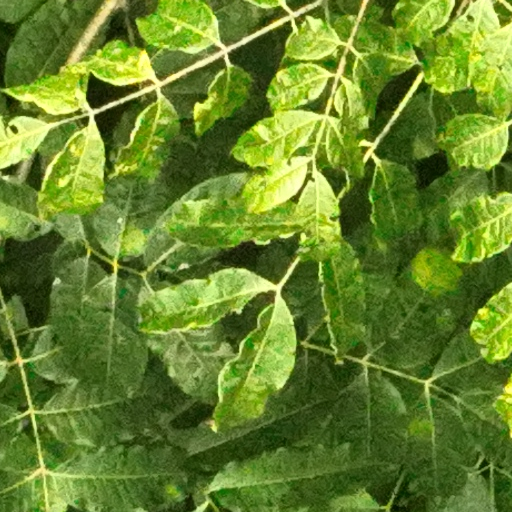
Species: Protium stevensonii
GBIF accepted scientific name: Tetragastris panamensis
Crown area (m\u00b2): 20.481